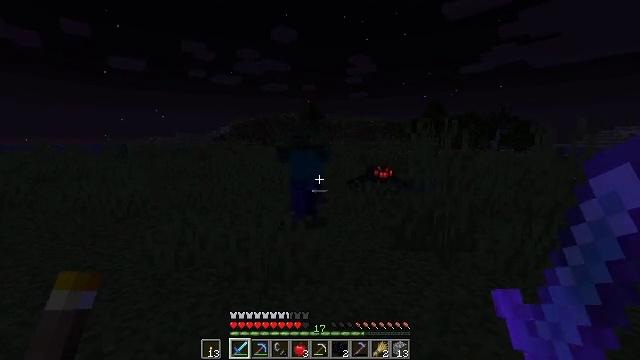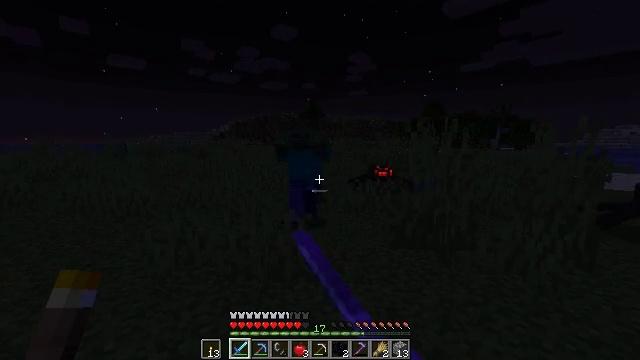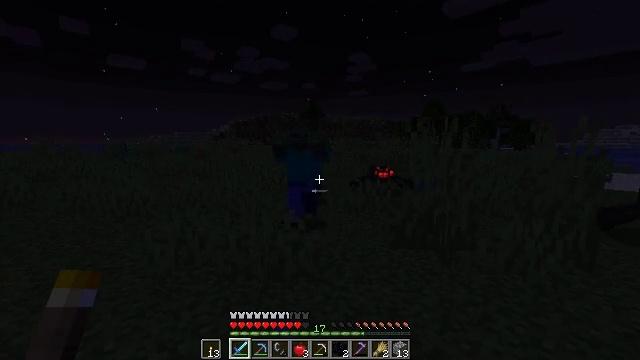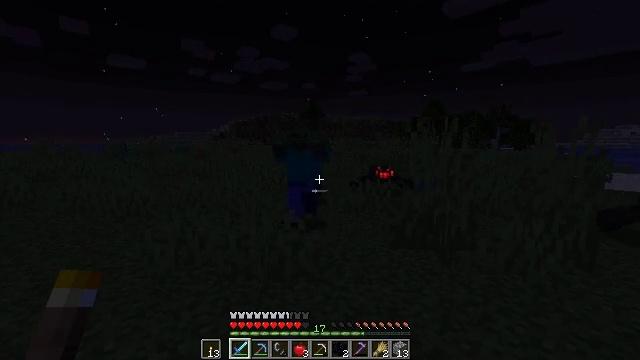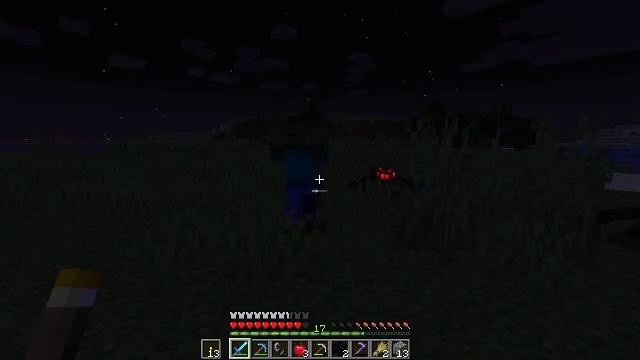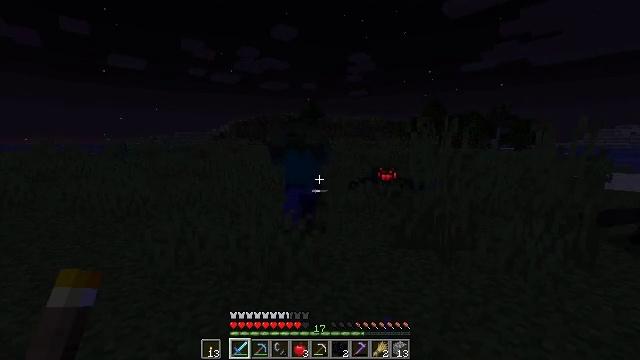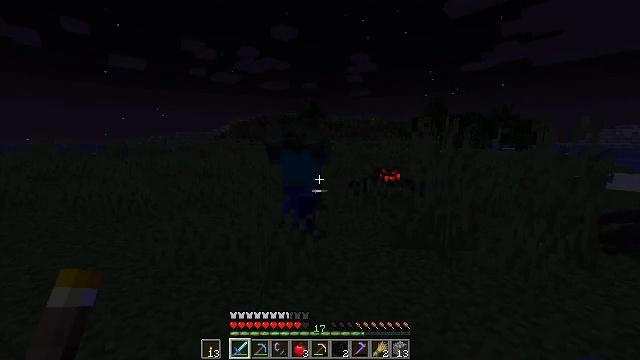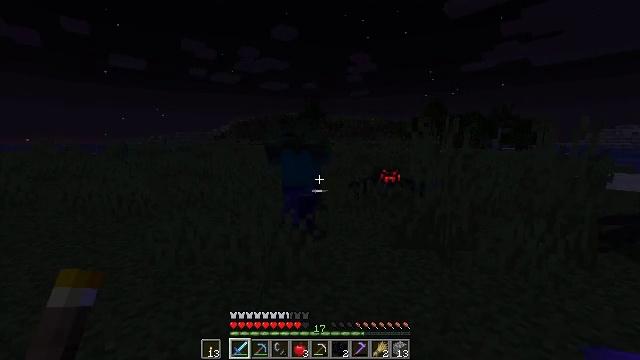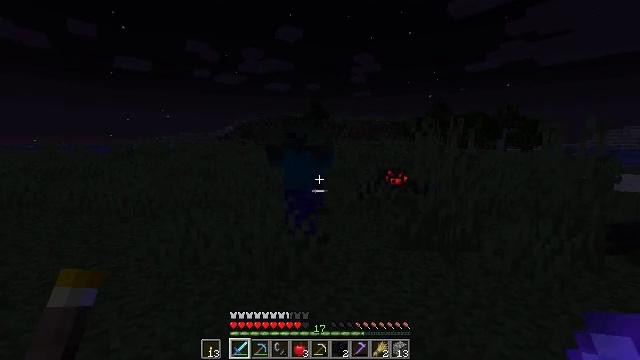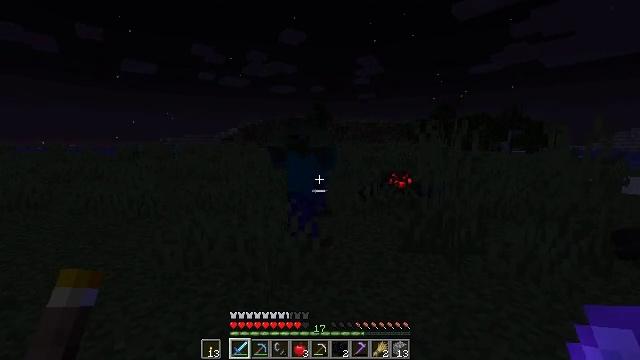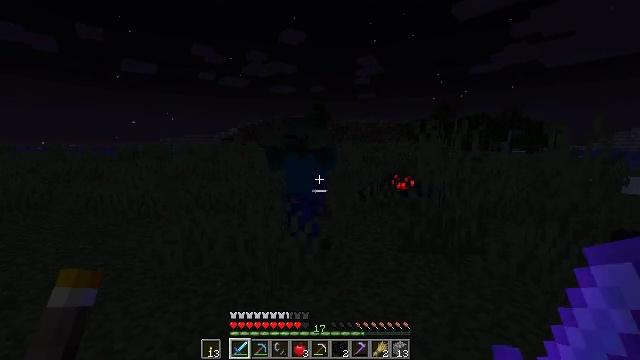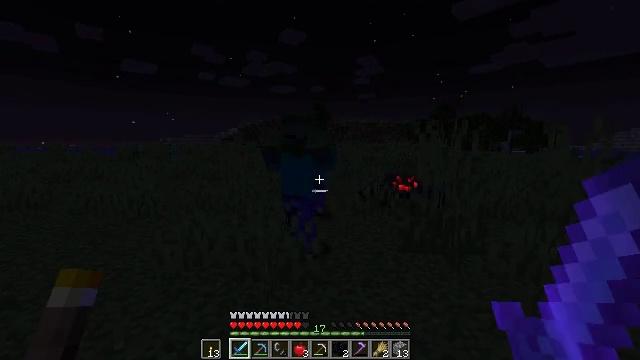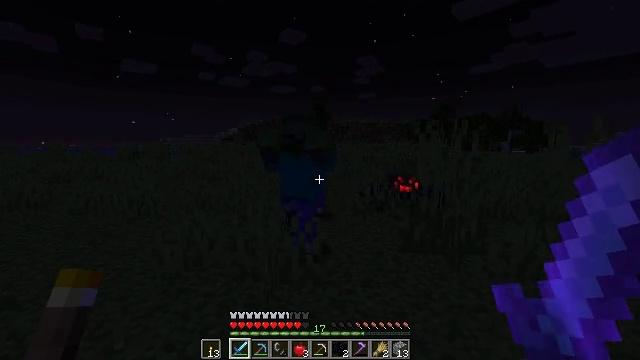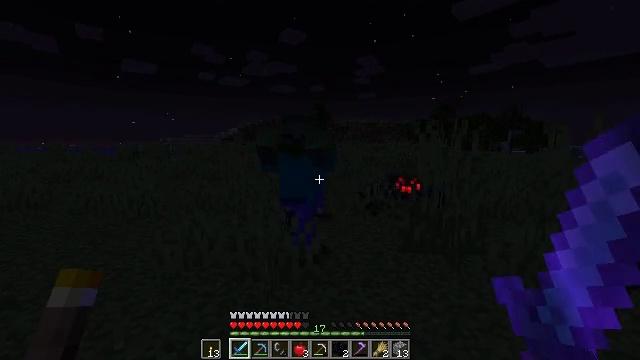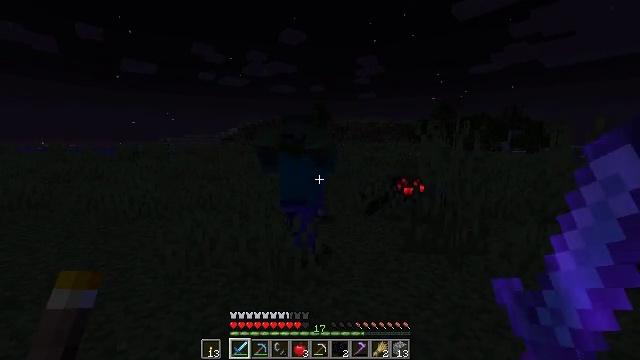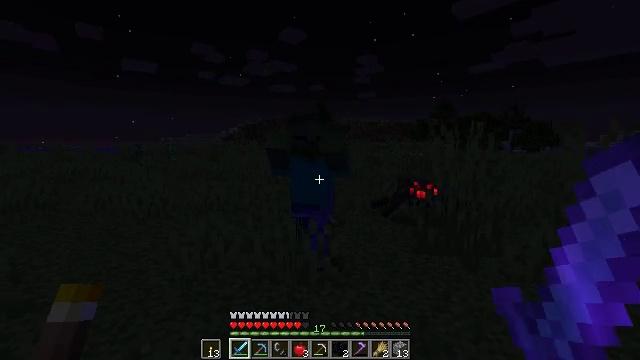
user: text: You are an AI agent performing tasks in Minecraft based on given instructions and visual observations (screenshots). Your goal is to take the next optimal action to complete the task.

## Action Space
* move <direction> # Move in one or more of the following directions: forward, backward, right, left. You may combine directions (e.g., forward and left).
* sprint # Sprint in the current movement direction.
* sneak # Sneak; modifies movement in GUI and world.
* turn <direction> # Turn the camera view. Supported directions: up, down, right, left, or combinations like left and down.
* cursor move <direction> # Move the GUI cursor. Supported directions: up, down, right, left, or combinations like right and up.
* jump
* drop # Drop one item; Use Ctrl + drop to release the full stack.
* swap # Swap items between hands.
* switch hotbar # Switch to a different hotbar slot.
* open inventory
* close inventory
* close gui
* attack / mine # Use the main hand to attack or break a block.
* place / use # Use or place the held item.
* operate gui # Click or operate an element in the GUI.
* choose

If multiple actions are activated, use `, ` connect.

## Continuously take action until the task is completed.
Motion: motion action
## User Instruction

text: Harvest tall grass for seeds.
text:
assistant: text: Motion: attack / mine
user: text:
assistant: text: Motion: attack / mine
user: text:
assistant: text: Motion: attack / mine
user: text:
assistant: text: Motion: no_op
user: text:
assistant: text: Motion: no_op
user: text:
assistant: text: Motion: no_op
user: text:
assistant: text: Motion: no_op
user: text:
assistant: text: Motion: no_op
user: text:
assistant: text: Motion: no_op
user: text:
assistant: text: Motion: no_op
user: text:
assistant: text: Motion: no_op
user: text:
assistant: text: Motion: no_op
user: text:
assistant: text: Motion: no_op
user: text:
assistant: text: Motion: move left
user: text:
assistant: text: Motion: move left
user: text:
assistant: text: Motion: move left
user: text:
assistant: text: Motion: move left
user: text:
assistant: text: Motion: move left, attack / mine
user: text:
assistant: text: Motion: move left, attack / mine
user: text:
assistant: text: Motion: move left, attack / mine
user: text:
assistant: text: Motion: move left
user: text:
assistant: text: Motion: attack / mine
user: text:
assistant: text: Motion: attack / mine
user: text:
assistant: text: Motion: move left, turn right
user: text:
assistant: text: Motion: move left, turn right, attack / mine
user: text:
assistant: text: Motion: move left, attack / mine
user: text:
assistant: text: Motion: attack / mine